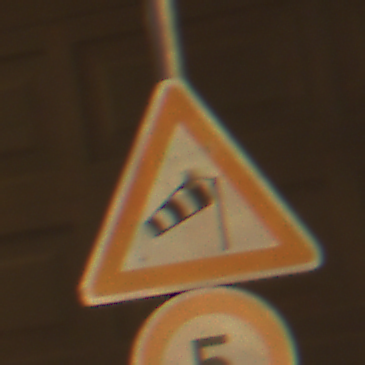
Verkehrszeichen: SeitenwindVonRechts
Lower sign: Geschwindigkeit5
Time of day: Night
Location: Outdoor (Urban)
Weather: Clear
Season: NotSpecified
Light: Artificial